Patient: sex M, age 65
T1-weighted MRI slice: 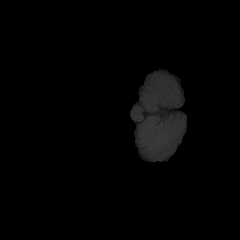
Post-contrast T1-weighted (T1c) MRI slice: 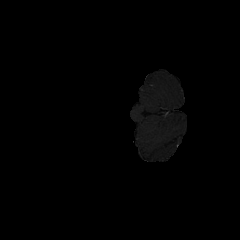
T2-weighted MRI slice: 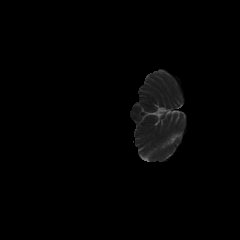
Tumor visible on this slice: no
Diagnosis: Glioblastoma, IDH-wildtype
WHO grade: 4